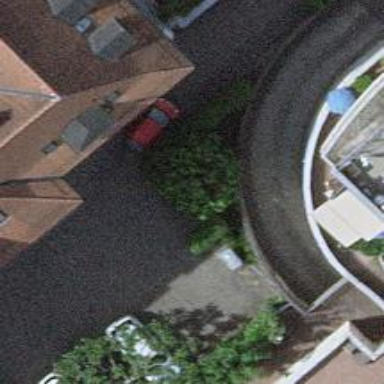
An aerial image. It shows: Retaining wall.